Chest X-ray:
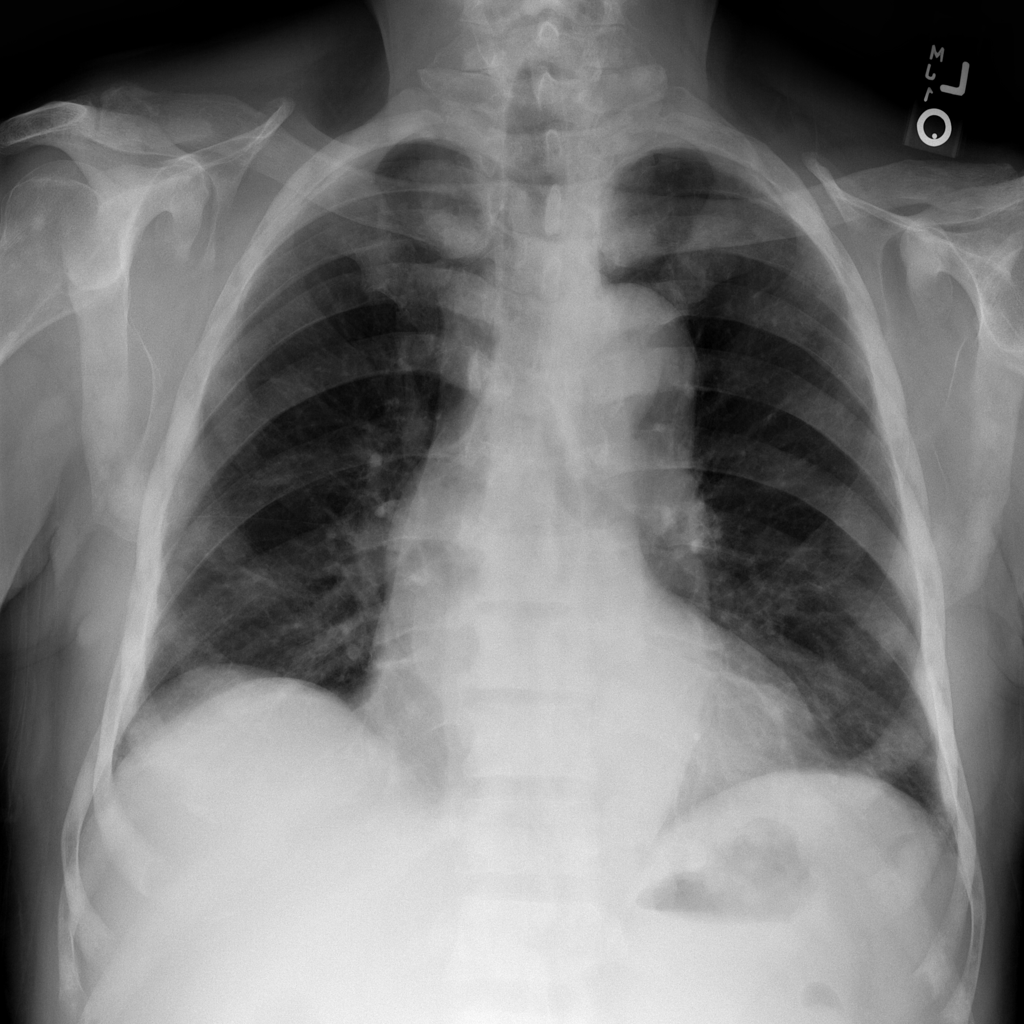
Findings: Nodule, Cardiomegaly
No abnormal finding: no